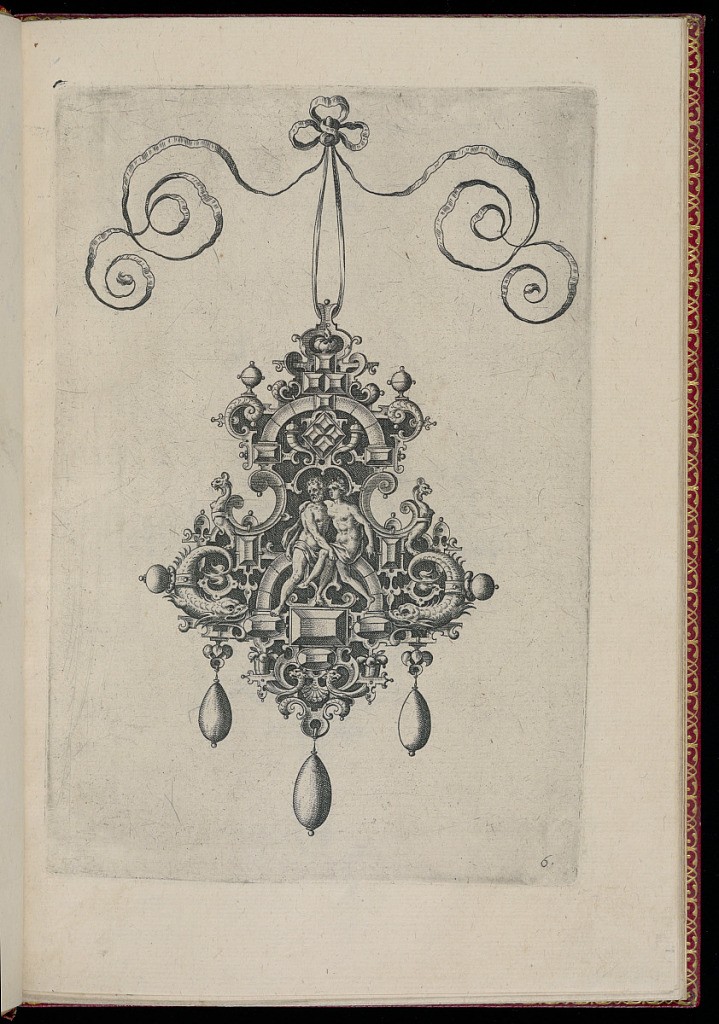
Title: Pendant Design
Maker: Hans Collaert the Elder, Flemish, ca. 1530 - 1581
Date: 1581
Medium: Engraving on paper
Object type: Print
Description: A pendant suspended from a ribbon with a bow knot. Strapwork forms a fleur-de-lys cartouche with three drop pearls. At center, a seated man and woman flanked by dolphins. The plate is numbered.